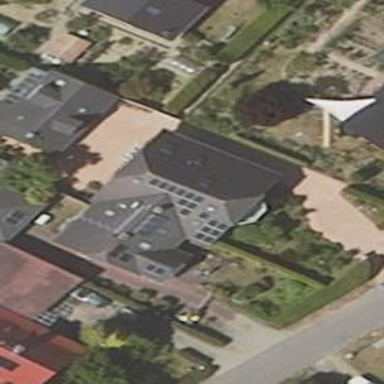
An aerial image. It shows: Semi-detached house.